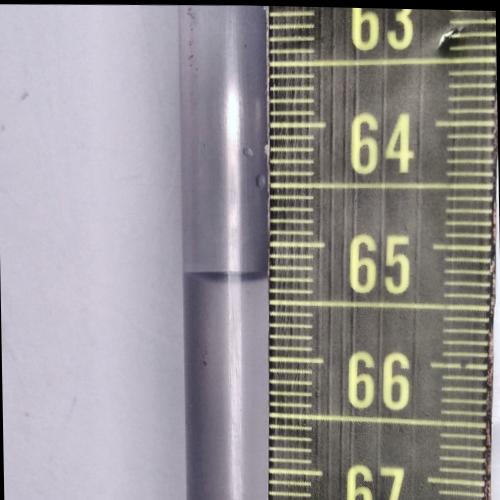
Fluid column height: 65.3 cm